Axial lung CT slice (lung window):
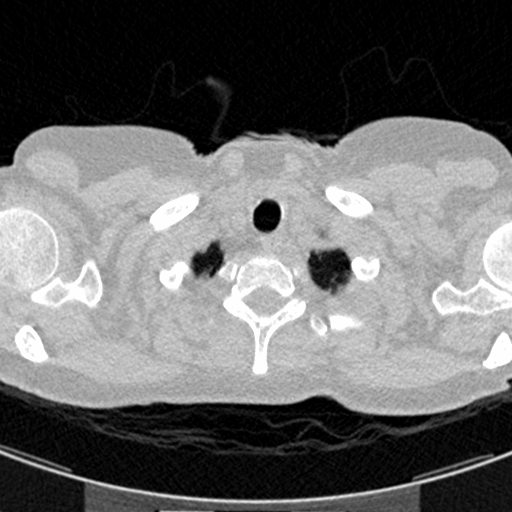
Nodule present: no